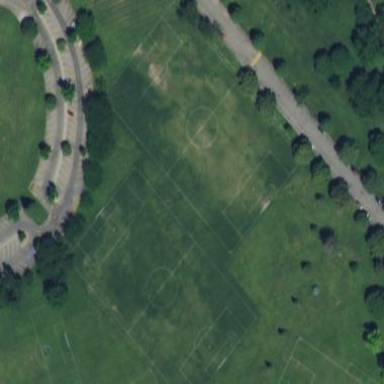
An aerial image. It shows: Grass pitch designated for soccer.